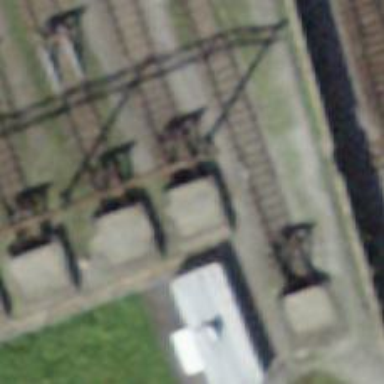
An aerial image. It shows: Railway buffer stop.